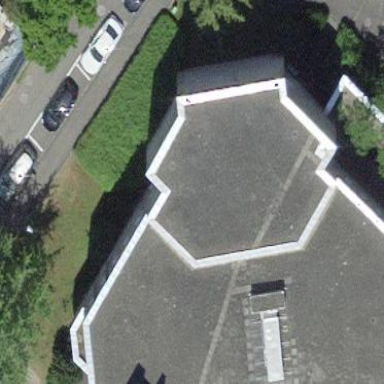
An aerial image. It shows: Part of building is shown in the image.